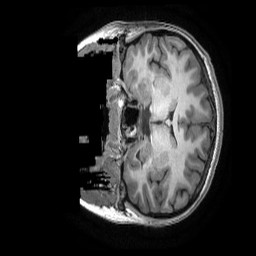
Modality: T1w
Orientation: coronal
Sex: female
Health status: healthy
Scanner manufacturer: ge